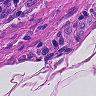
Metastatic tissue present: no